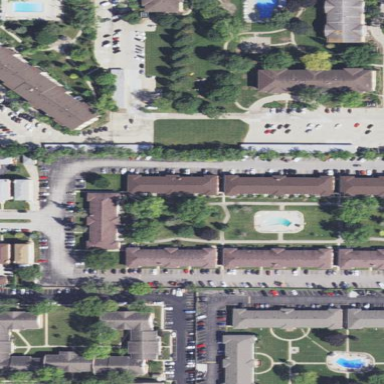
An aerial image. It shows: Living street.